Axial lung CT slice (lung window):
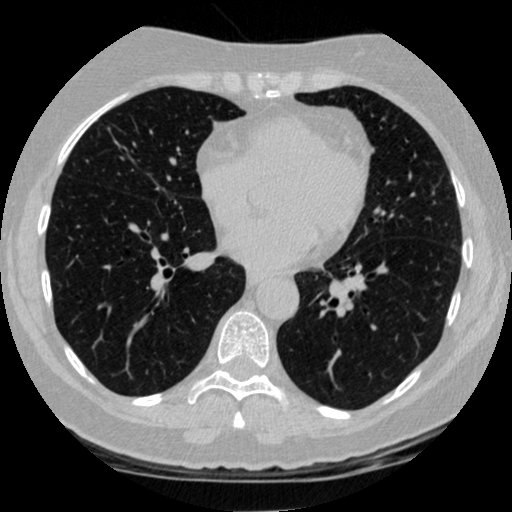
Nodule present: no